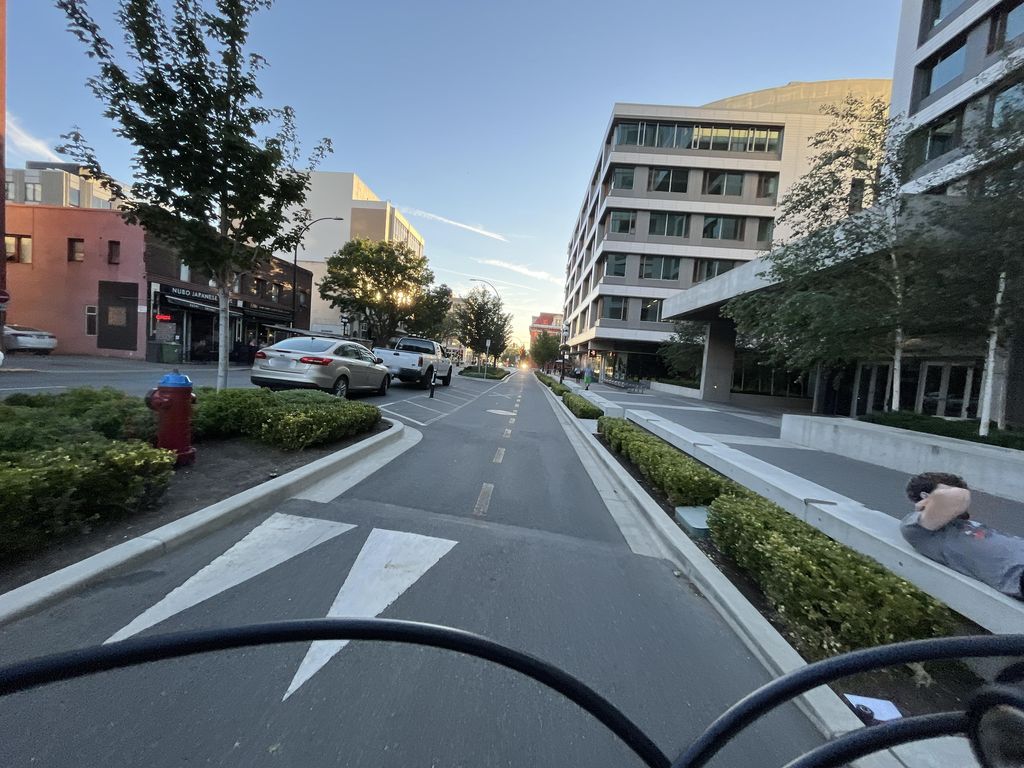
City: victoria